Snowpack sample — Snodgrass Mountain, Crested Butte, Colorado (2/4/25, 12:06 PM MST)
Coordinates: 38.923, -106.968
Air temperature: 35 °F
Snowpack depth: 80 cm
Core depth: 10 cm
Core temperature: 32 °F
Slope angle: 14°, slope face: 78°
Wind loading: low
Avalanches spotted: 0
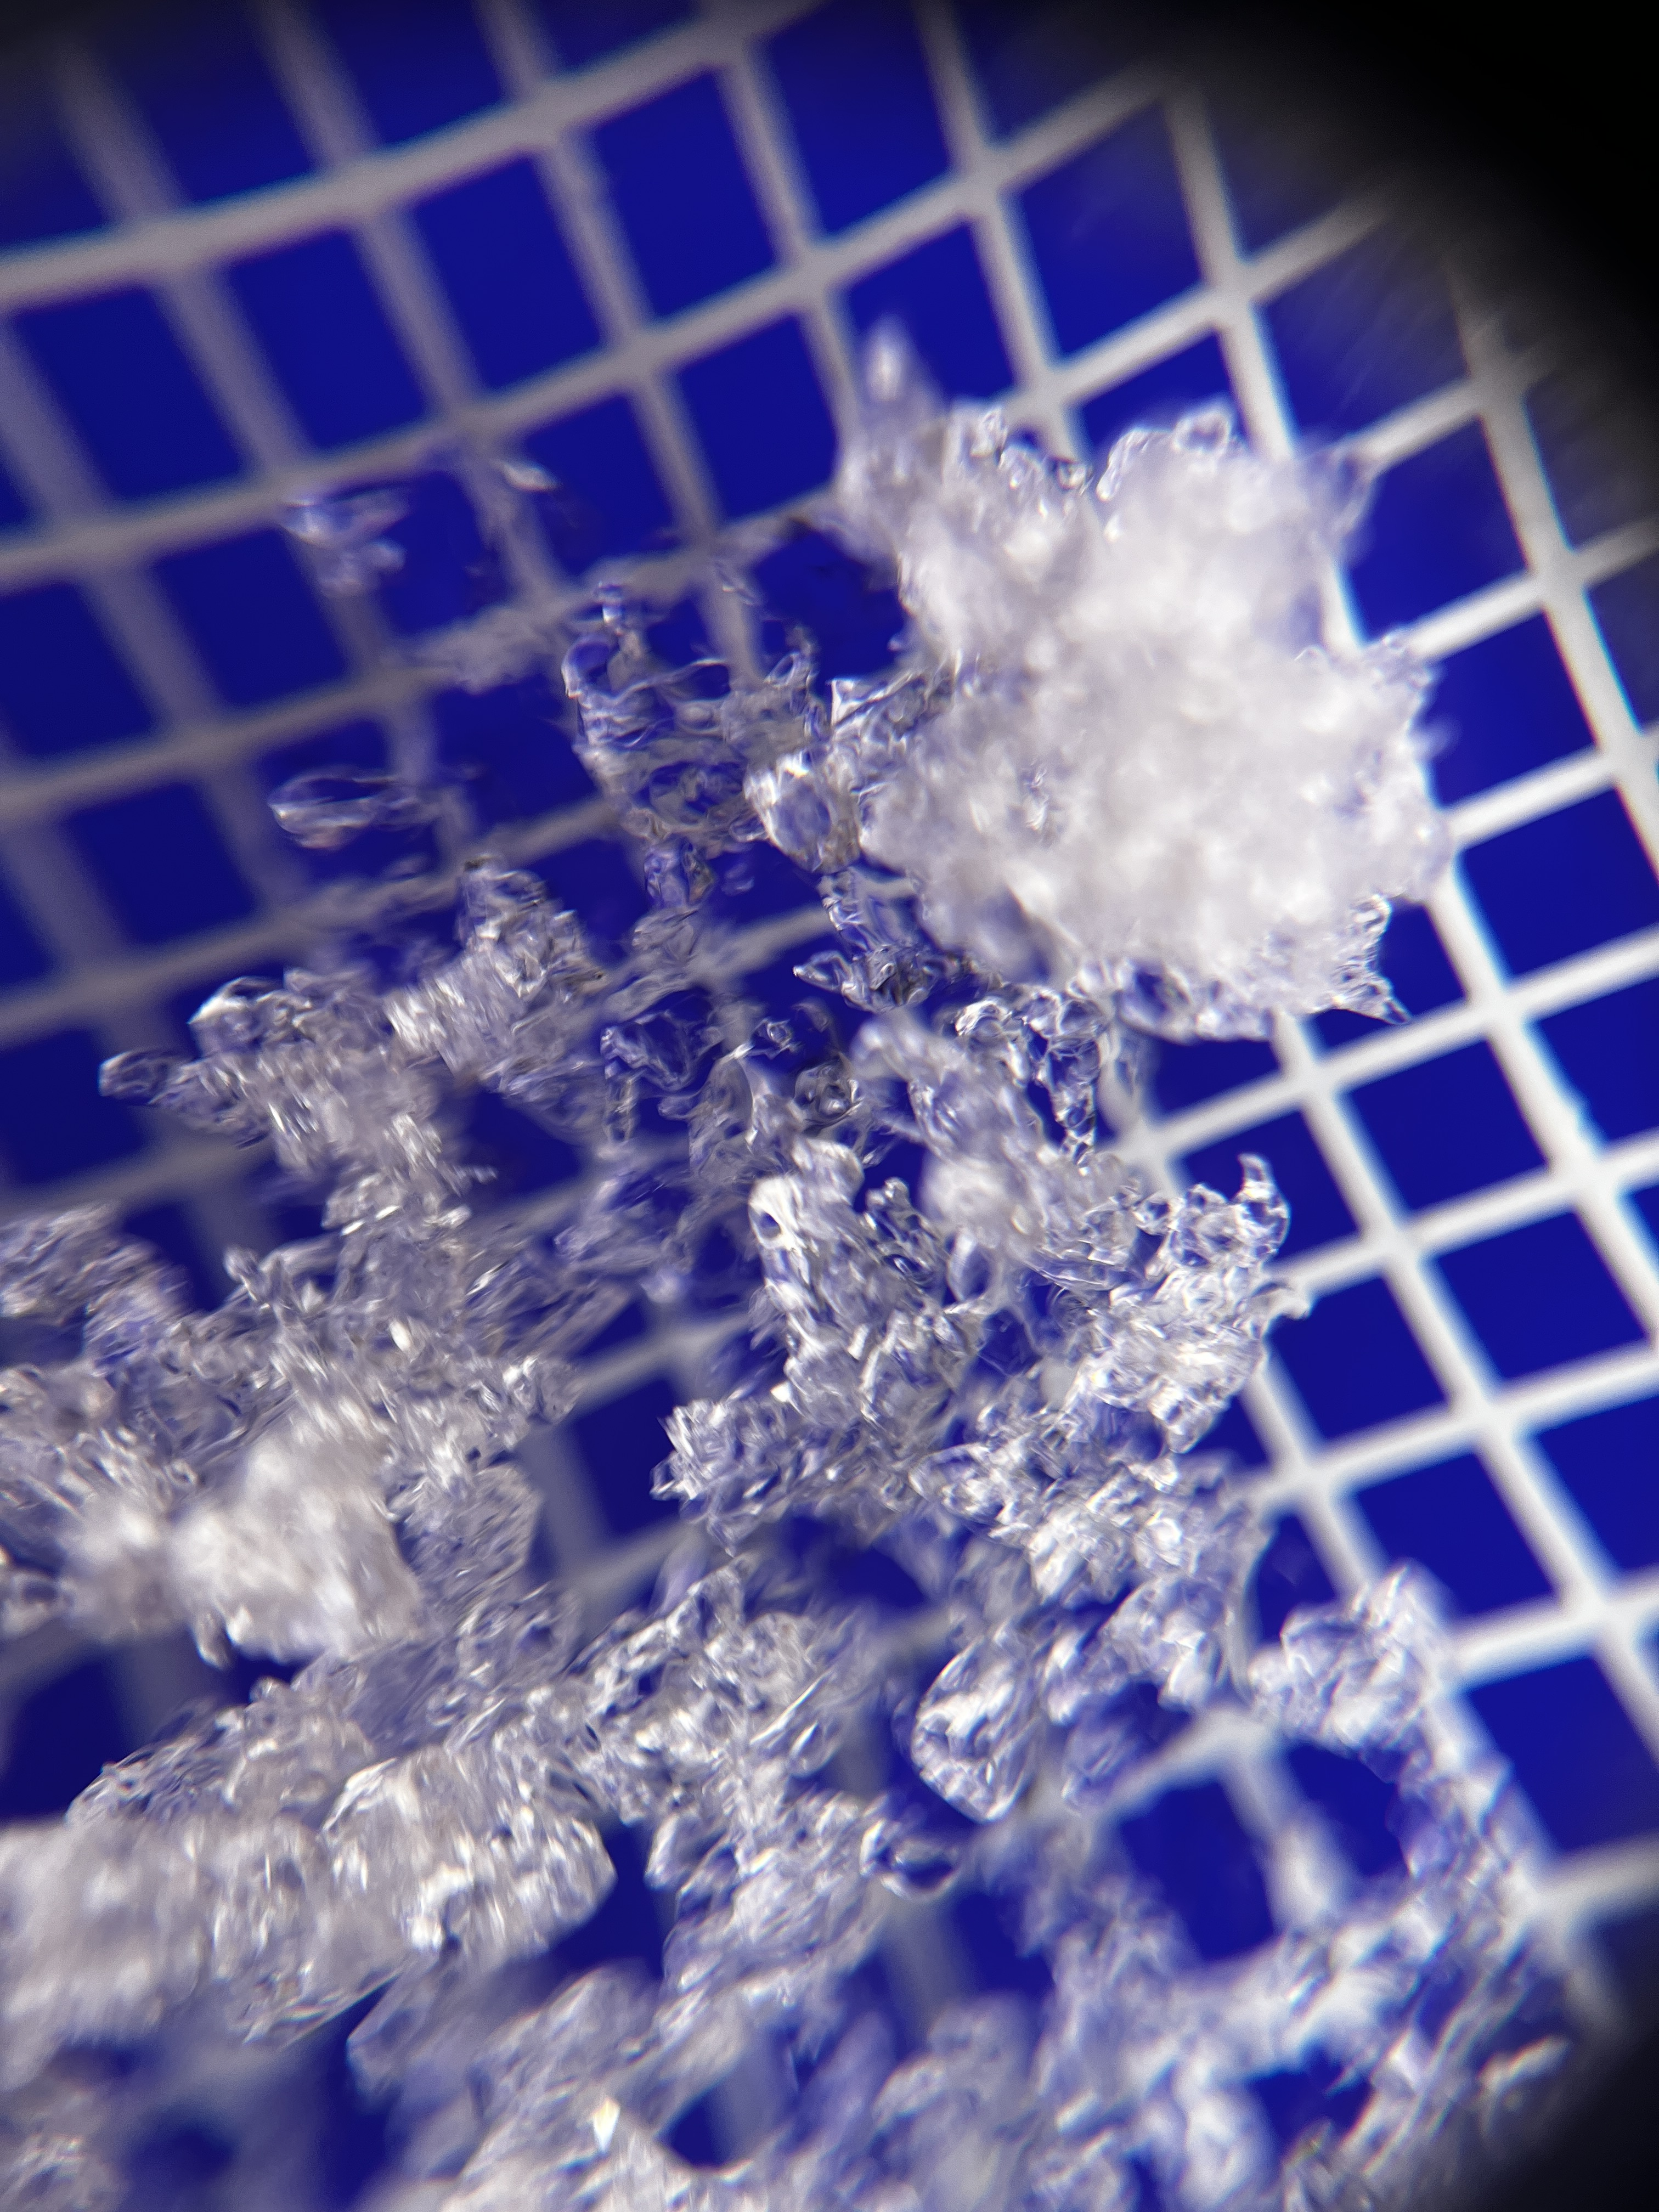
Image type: magnified_profile
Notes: No avalanches nearby, unusually warm weather for the last month reported by residents, Collected 25 yards from treeline